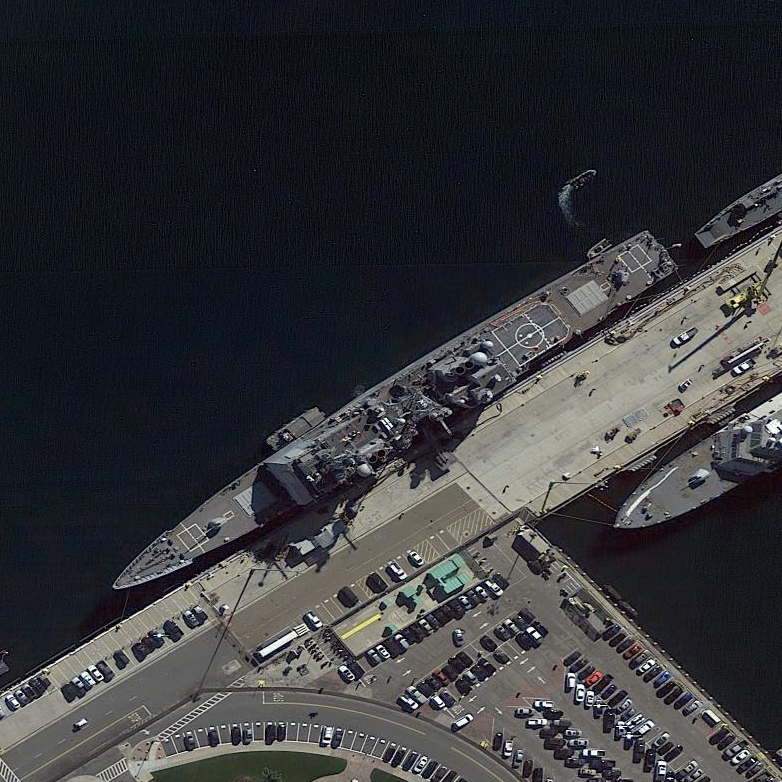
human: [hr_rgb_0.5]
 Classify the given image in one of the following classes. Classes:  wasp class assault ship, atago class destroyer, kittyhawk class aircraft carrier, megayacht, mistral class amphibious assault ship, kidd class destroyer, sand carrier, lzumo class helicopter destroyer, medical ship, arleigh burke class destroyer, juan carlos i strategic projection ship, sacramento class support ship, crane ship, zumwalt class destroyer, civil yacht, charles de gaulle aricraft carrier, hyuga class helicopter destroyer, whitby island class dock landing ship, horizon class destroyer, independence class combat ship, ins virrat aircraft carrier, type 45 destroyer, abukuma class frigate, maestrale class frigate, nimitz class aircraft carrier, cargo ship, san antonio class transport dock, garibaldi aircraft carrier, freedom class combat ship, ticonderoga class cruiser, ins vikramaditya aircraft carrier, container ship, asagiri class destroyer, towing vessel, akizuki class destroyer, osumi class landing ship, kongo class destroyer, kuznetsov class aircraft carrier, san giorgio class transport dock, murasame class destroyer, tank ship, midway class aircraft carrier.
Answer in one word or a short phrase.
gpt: Ticonderoga class cruiser